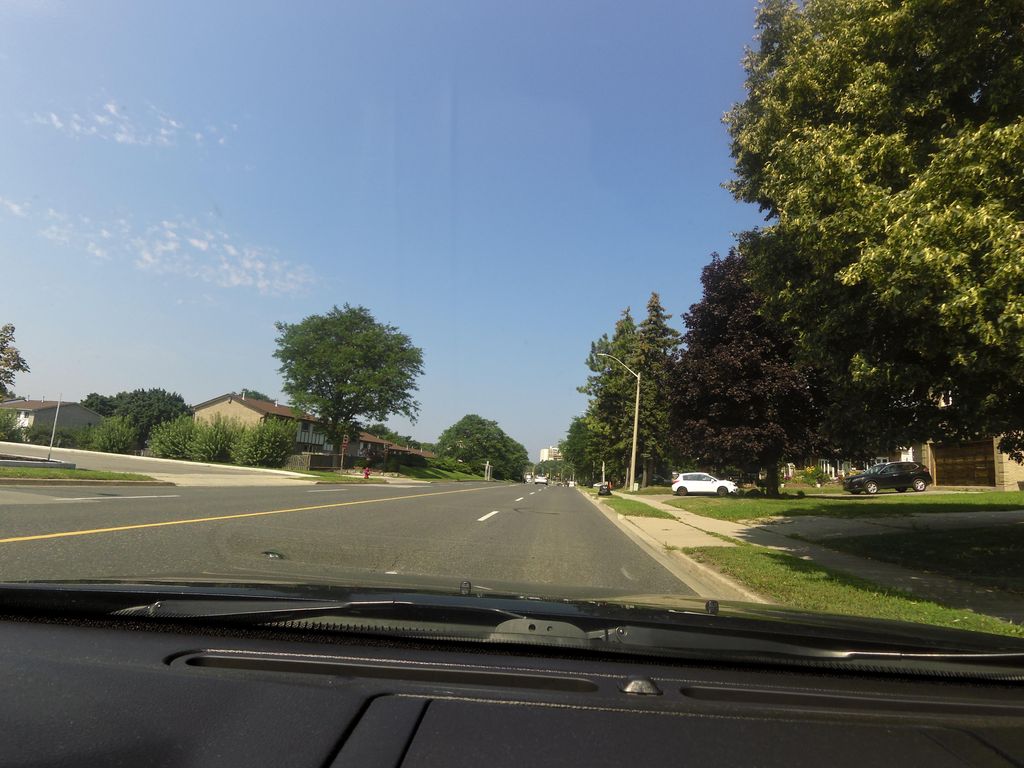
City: hamilton